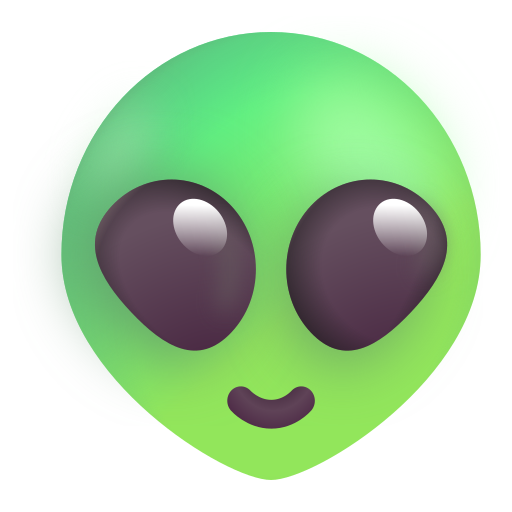
alien color